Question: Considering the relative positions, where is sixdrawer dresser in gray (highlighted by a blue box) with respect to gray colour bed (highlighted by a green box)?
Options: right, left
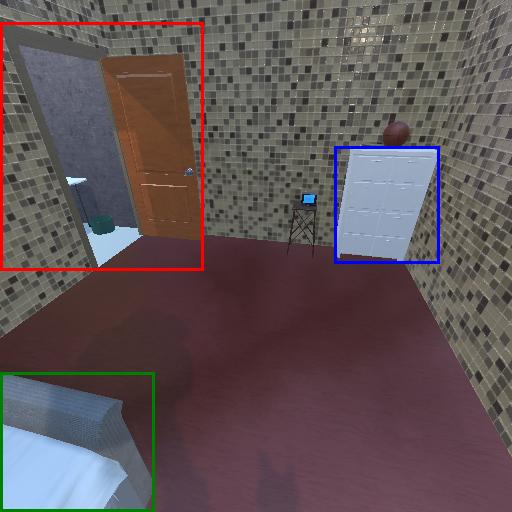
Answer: right